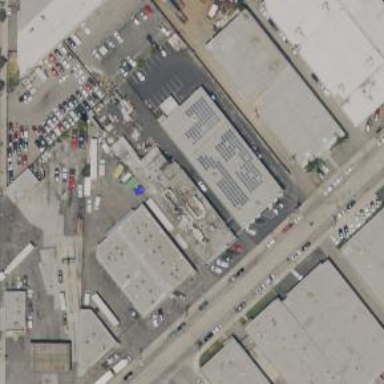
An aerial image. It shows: Industrial building.